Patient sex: F
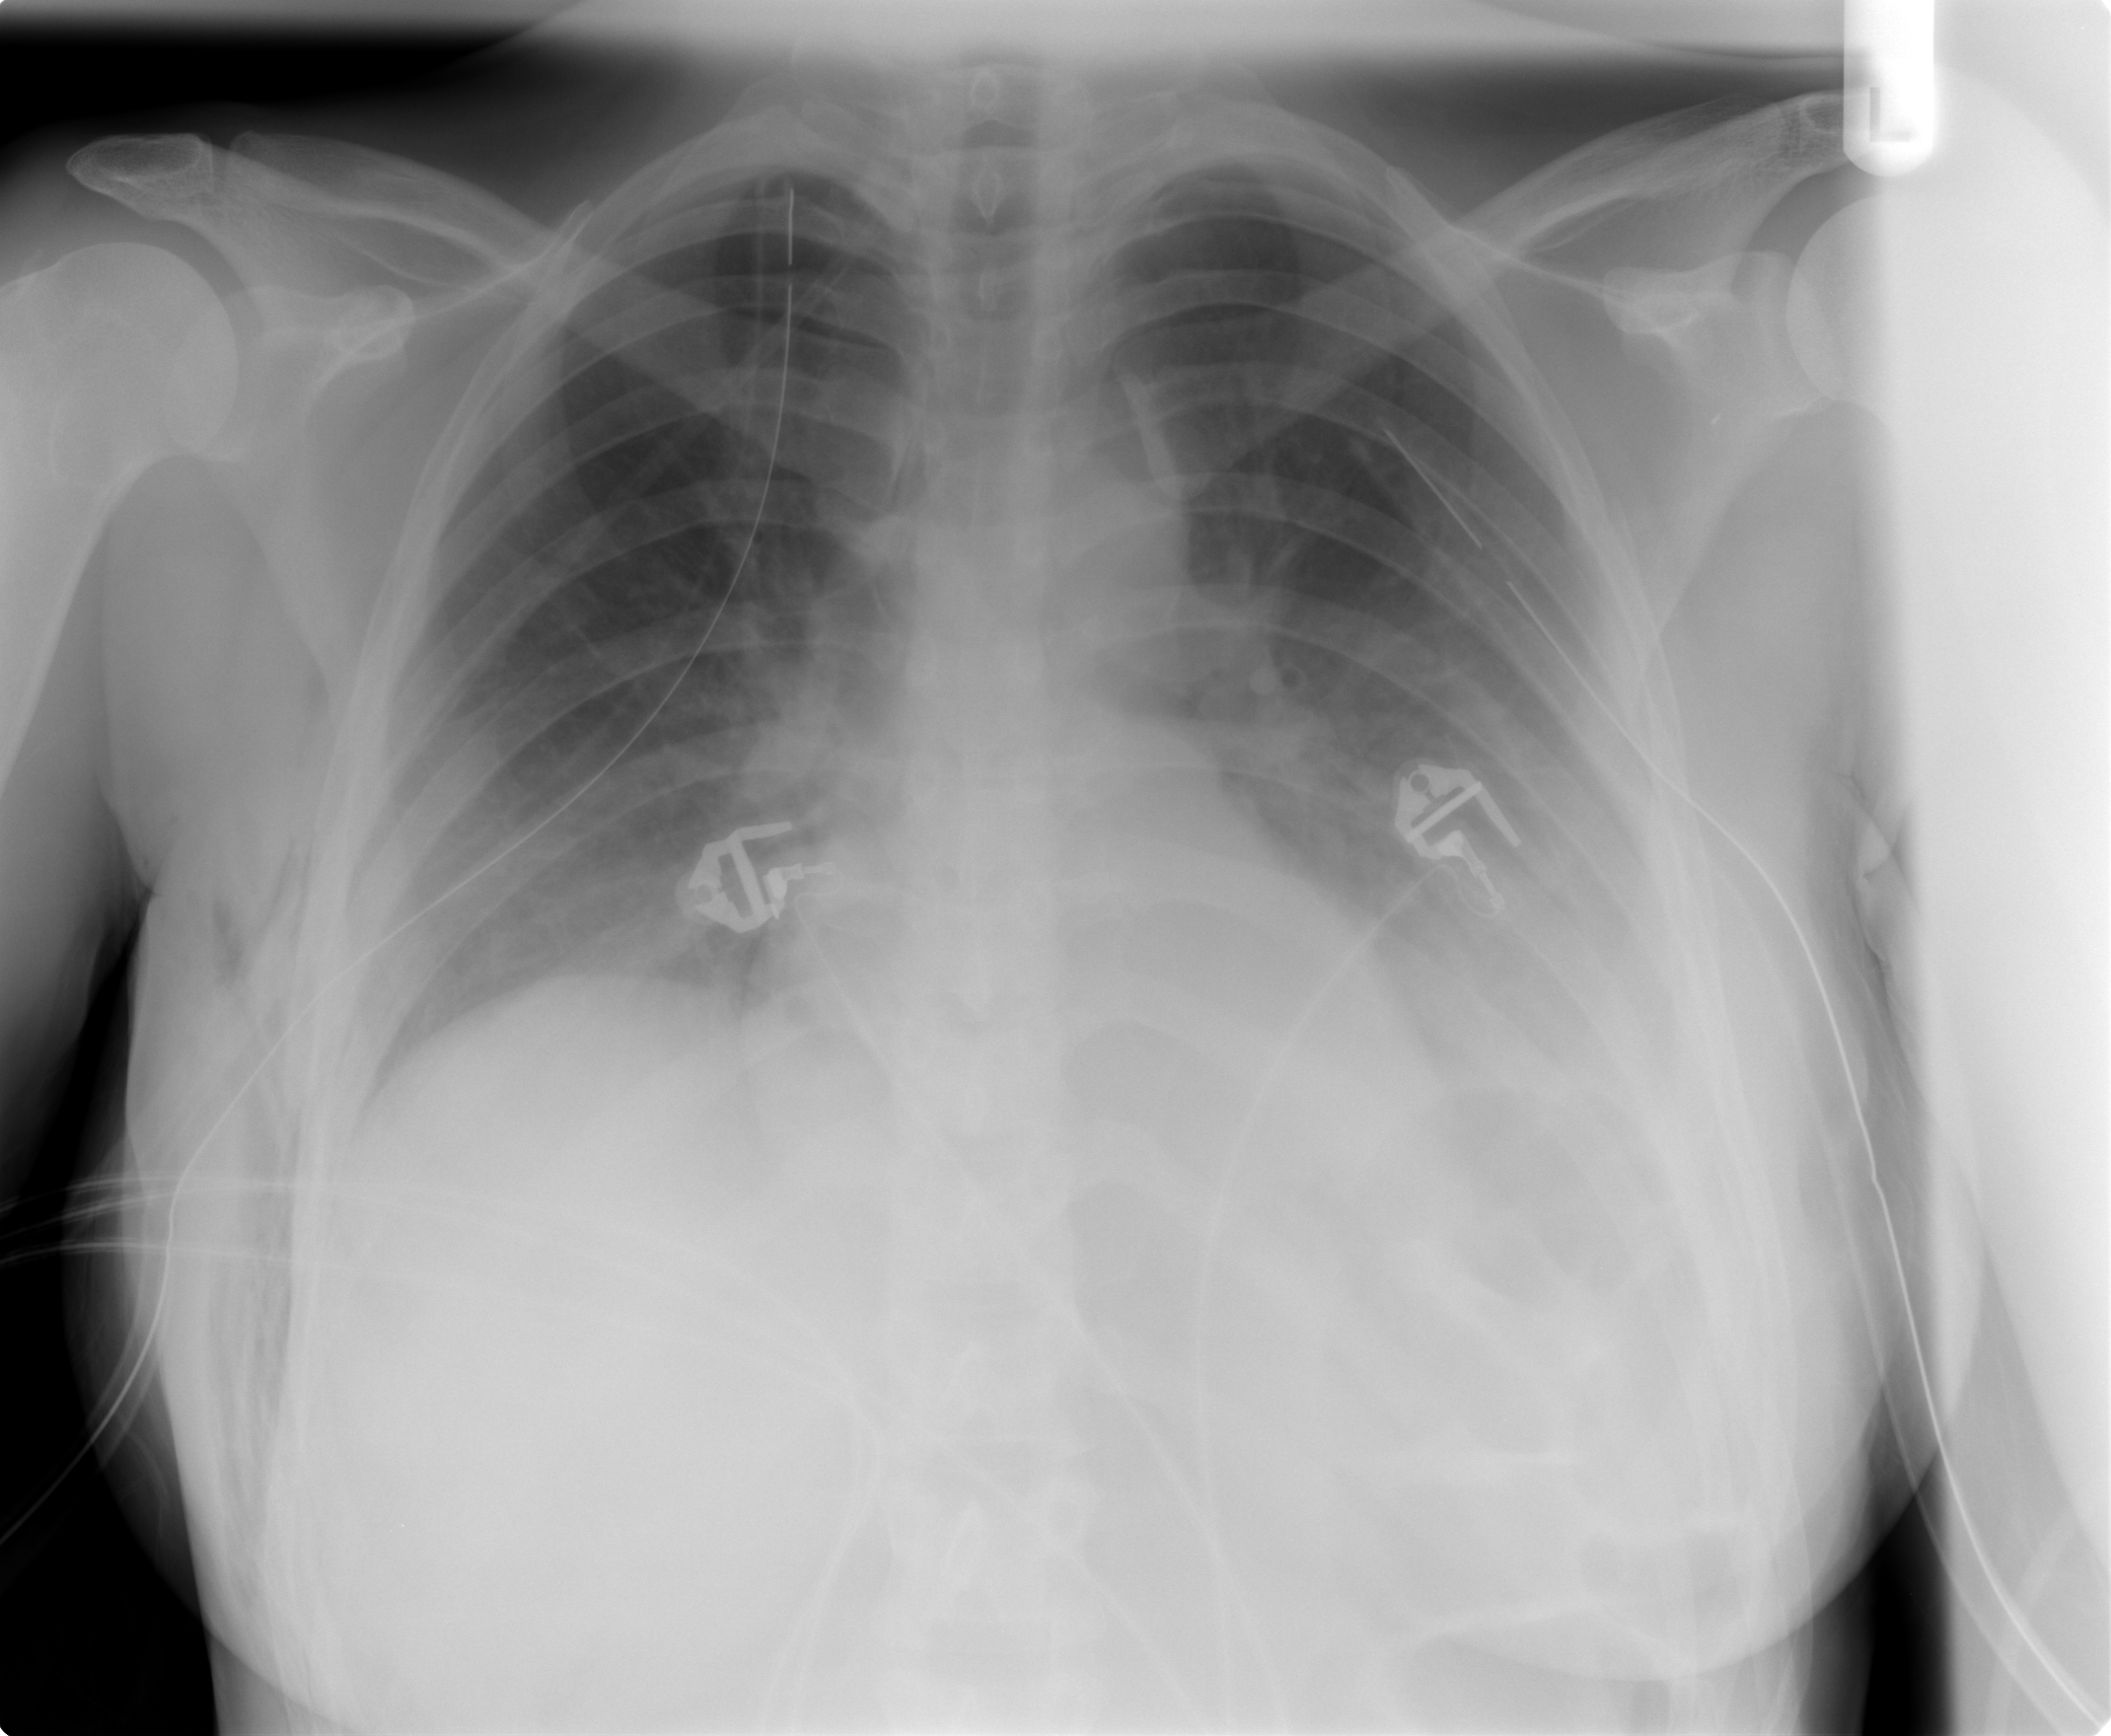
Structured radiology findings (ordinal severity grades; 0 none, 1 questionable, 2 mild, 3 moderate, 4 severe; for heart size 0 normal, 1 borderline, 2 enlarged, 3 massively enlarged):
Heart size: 0
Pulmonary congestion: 0
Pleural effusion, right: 0
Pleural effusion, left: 3
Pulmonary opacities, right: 0
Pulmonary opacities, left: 0
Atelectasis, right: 2
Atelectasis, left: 2